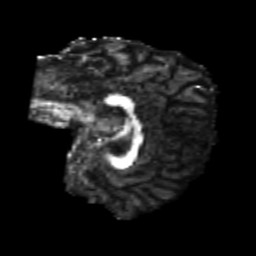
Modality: FA
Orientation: sagittal
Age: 20
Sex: female
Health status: healthy
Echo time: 0.074 s